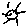
Label: sun